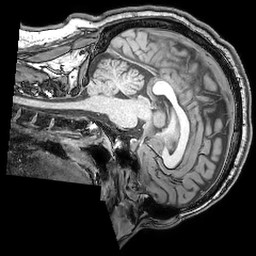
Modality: T1w
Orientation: sagittal
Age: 33
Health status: ill
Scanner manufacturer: philips
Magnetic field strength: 3 T
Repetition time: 0.007 s
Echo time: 0.0035 s